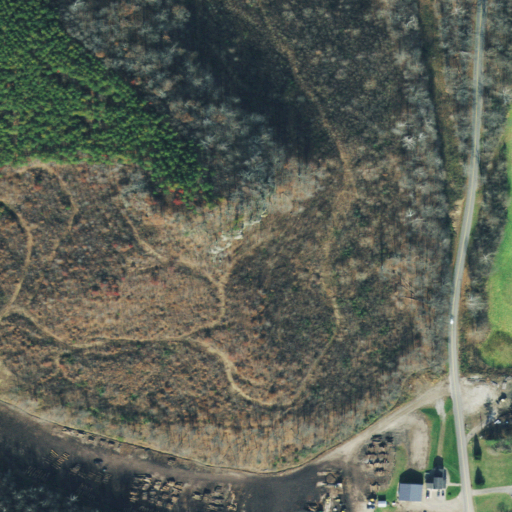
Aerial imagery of cliff(s) in Ohio named Buzzard Rock containing deciduous forest, evergreen forest, mixed forest, shrub, open development, pasture, barren land, low intensity development, medium intensity development, and high intensity development